Question: I have an issue, The thing is I have to allow user to enter numeric value in text box up to one decimal point,
When all text selected and I try try to edit text by entering any numeric key, It wont let it change.
Here is the text box with value.

The code behind, Keypress
'''
Private Sub TextBox1_KeyPress(ByVal sender As System.Object, ByVal e As System.Windows.Forms.KeyPressEventArgs) Handles TextBox1.KeyPress
If Regex.IsMatch(TextBox1.Text, "\.\d") Then
e.Handled = True
End If
End Sub
'''
Kindly anybody help or suggest better way.
I have added this code but I am unable to restrict user not to enter more then one decimal point value.
'''
If Not ((Asc(e.KeyChar) >= 48 And Asc(e.KeyChar) <= 57) Or Asc(e.KeyChar) = 46 Or Asc(e.KeyChar) = 8 Or Asc(e.KeyChar) = 127) Then
e.KeyChar = ""
e.Handled = False
End If
'''
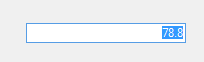
Answer: Try this: (not regex tho), but works great for numerics.
It allows for 1 x negative symbol, one fullstop (point), using backspace, and any numerics..
'''
Private Sub priceTextBox_KeyPress(sender As Object, e As KeyPressEventArgs) Handles priceTextBox.KeyPress
If IsNumeric(e.KeyChar.ToString) = False Then
If e.KeyChar.ToString = "." And priceTextBox.Text.Contains(".") Then e.Handled = True
If e.KeyChar.ToString = "-" And priceTextBox.Text.Contains("-") Then e.Handled = True
If e.KeyChar.ToString <> "." Then
If e.KeyChar <> ControlChars.Back Then
If e.KeyChar <> "-" Then
e.Handled = True
End If
End If
End If
End If
End Sub
'''
This allows for the above numerics, as well as only 1 decimal point. I kept it simple with more code lines to show steps, so you can see what actually happens. I am sure it can be improved, this is a quick and dirty version...
- - Also catches a "paste" into the textbox, that normally circumvents the keypress catch routines'''
Dim lastProperText As String = ""
Private Sub priceTextBox_TextChanged(sender As Object, e As EventArgs) Handles priceTextBox.TextChanged
If priceTextBox.Text = "" Then Exit Sub
If IsNumeric(priceTextBox.Text) = False Then priceTextBox.Text = lastProperText
If _containsDecimal(priceTextBox.Text, 2) = True Then priceTextBox.Text = lastProperText
End Sub
Private Sub priceTextBox_KeyPress(sender As Object, e As KeyPressEventArgs) Handles priceTextBox.KeyPress
Dim decimalSeparator As String = Globalization.CultureInfo.CurrentCulture.NumberFormat.NumberDecimalSeparator
If IsNumeric(e.KeyChar.ToString) = False Then
If e.KeyChar.ToString = decimalSeparator And priceTextBox.Text.Contains(decimalSeparator) Then e.Handled = True
If e.KeyChar.ToString = "-" And priceTextBox.Text.Contains("-") Then e.Handled = True
'allow backspace here
If e.KeyChar = ControlChars.Back Then Exit Sub
If e.KeyChar.ToString <> decimalSeparator Then
If e.KeyChar <> ControlChars.Back Then
If e.KeyChar <> "-" Then
e.Handled = True
End If
End If
End If
End If
'BUG FIX
If priceTextBox.SelectionStart > priceTextBox.Text.Length - 2 Then
If _containsDecimal(priceTextBox.Text, 1) = True Then e.Handled = True
End If
'/BUG FIX
'keep last good format.. we will use this in case something gets apsted in that does not meet our format...
lastProperText = priceTextBox.Text
End Sub
Private Function _containsDecimal(stringtoCheck As String, decimalNumber As Integer) As Boolean
Dim decimalSeparator As String = Globalization.CultureInfo.CurrentCulture.NumberFormat.NumberDecimalSeparator
'check to allow only 1 decimal point
Dim positionOfPoint As Integer = 0
'get position of decimal point (.)
positionOfPoint = InStr(stringtoCheck, decimalSeparator)
'check if there are not characters after decimal point...
'if nothin after decimal point, allow this keypress,
'if there is already something after decimal point, escape this keypress
'get length of string after "."
Dim stringTail As String = ""
If Not positionOfPoint = 0 Then
stringTail = Mid(stringtoCheck, positionOfPoint)
If stringTail.Length > decimalNumber Then
Return True
End If
End If
End Function
'''